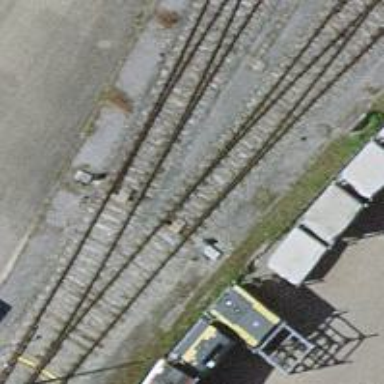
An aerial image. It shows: Railway switch.